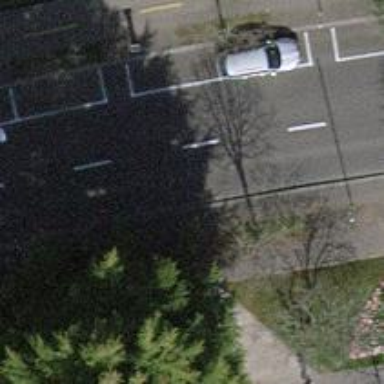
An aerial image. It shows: Tertiary road with asphalt surface. It has sidewalks on both sides and cycle track on the right.